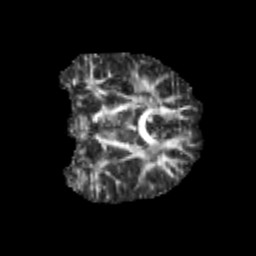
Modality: FA
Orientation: coronal
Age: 9
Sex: female
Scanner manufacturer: siemens
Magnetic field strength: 3 T
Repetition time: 3.8 s
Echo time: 0.07 s